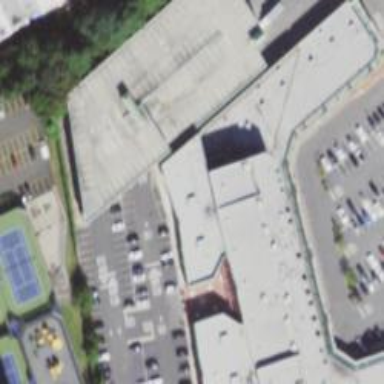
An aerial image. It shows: Fitness centre on leisure land.